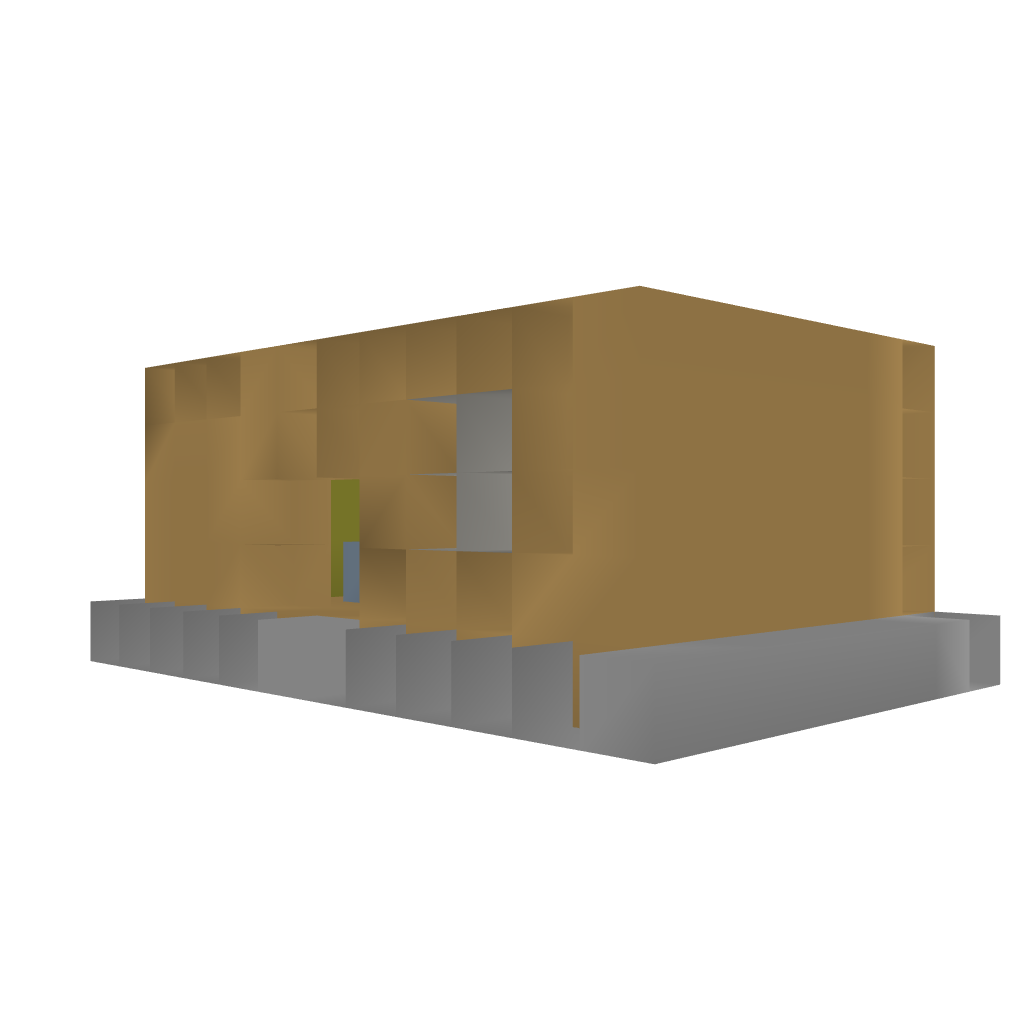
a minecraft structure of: Schoolhouse